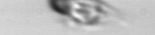
Label: Mesodinium